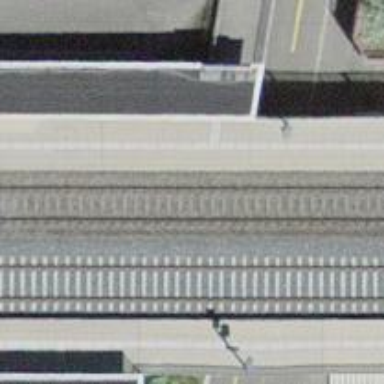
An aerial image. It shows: Public transport station located at railway halt.